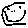
Label: smiley face